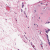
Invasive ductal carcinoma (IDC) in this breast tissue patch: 0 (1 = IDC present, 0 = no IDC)